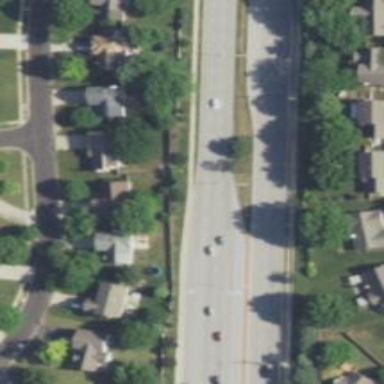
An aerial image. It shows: Dash road marking.